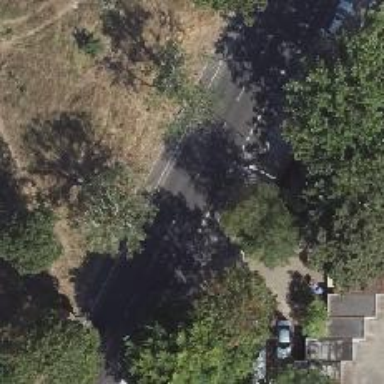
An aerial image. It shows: Secondary road with asphalt surface. There is separate sidewalk and cycle lane on the left side.